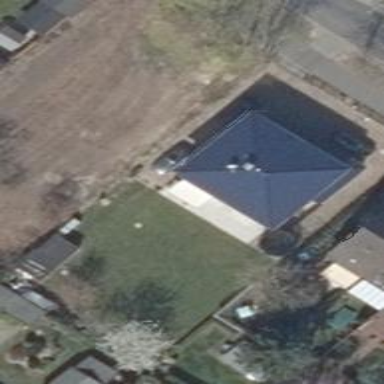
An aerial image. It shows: Detached building with pyramidal roof shape.